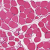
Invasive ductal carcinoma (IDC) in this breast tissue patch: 0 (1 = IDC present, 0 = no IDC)